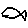
Label: fish